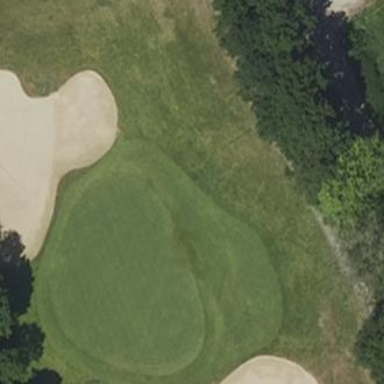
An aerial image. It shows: Golf fairway in the image.